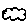
Label: cloud